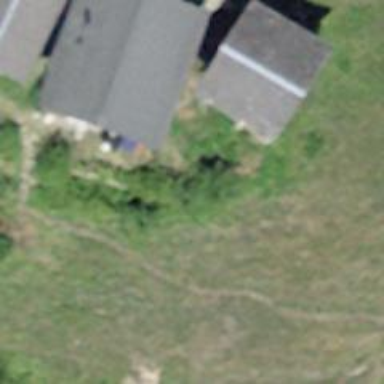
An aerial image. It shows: Simple house.